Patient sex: M
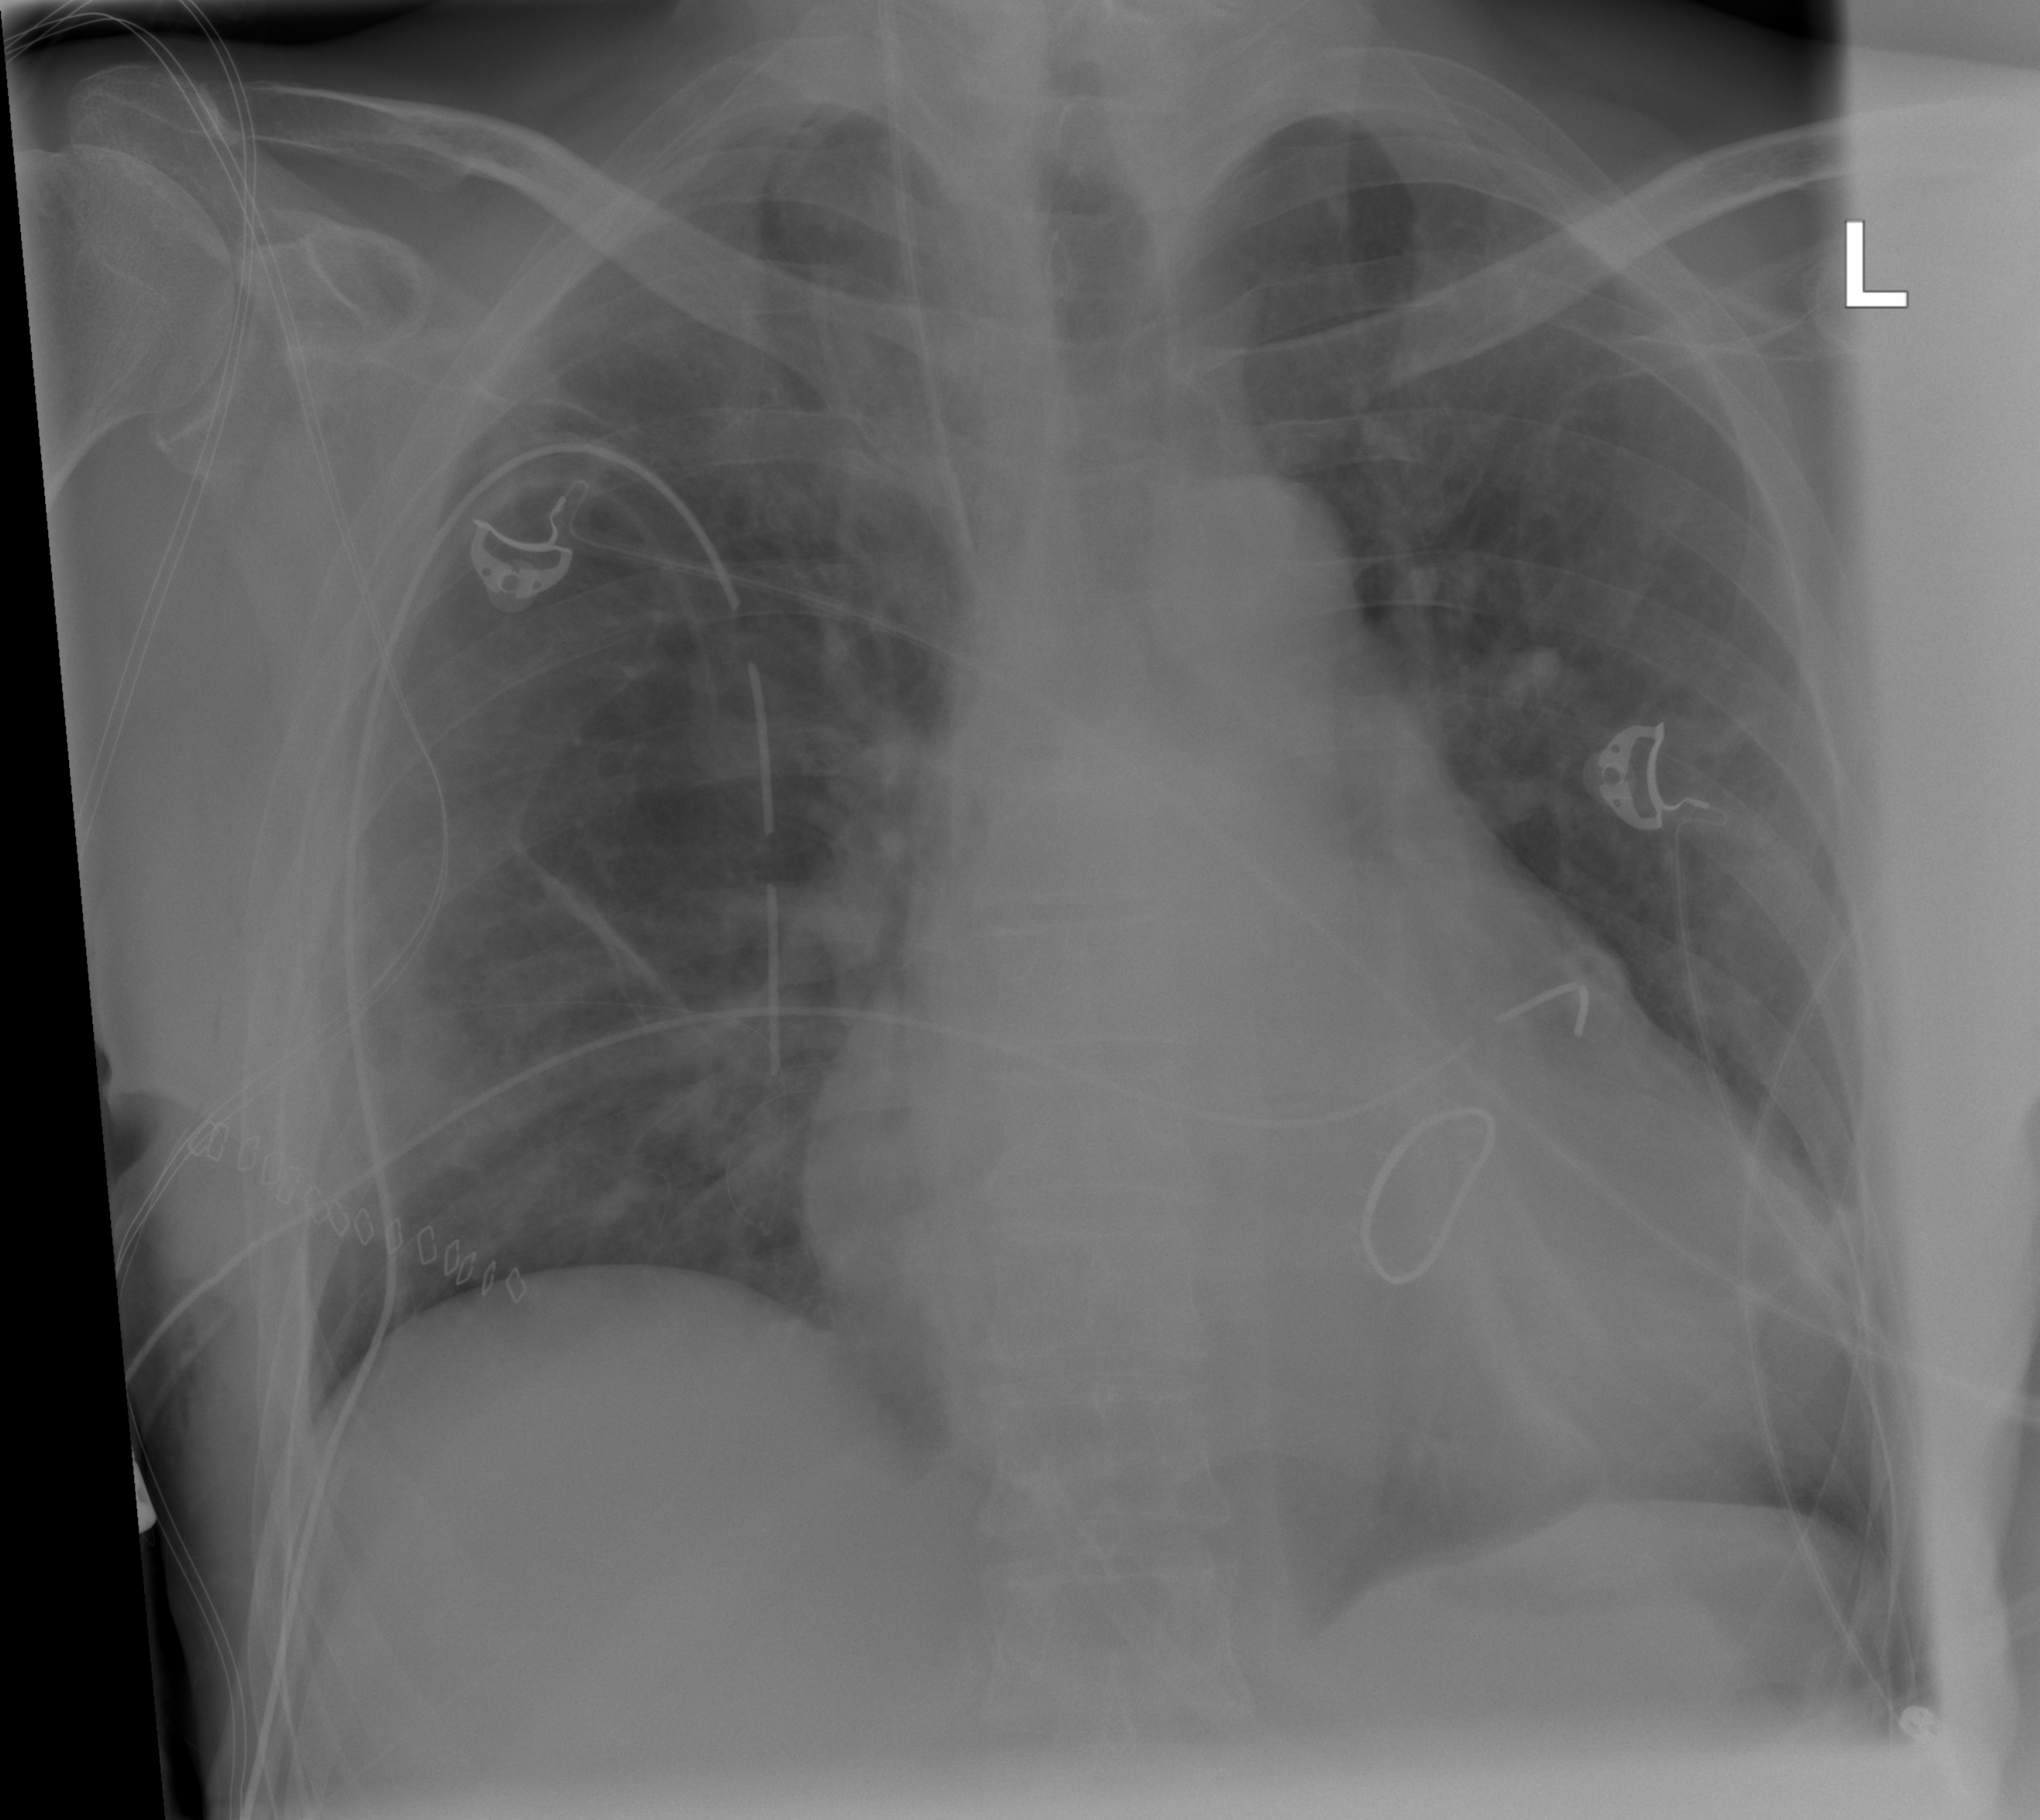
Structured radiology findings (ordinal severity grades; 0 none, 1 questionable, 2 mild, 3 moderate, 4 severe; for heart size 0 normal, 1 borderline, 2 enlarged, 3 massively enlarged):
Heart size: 2
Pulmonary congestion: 2
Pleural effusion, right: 0
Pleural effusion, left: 0
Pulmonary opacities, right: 0
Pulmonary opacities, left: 0
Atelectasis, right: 2
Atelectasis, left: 0